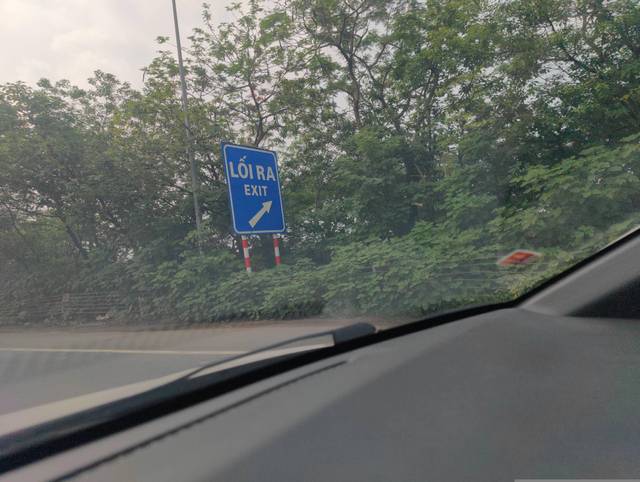
Region: Vietnam
Coordinates: 21.003, 105.778